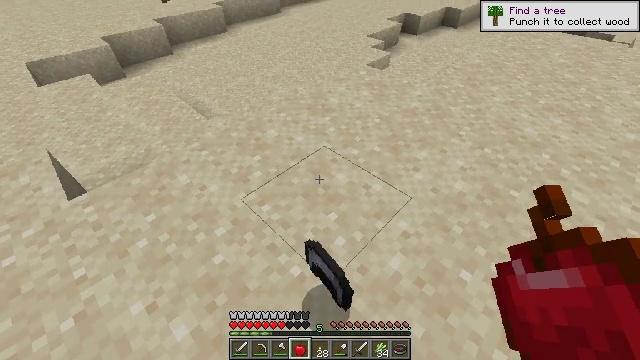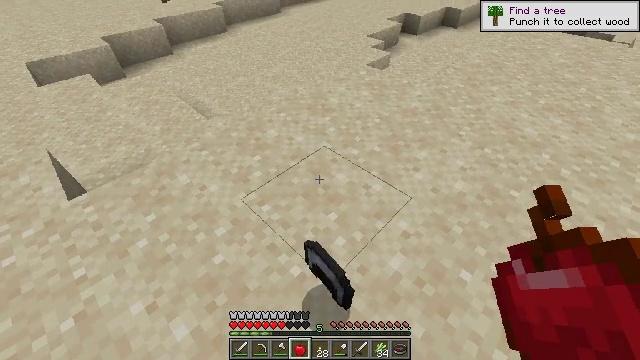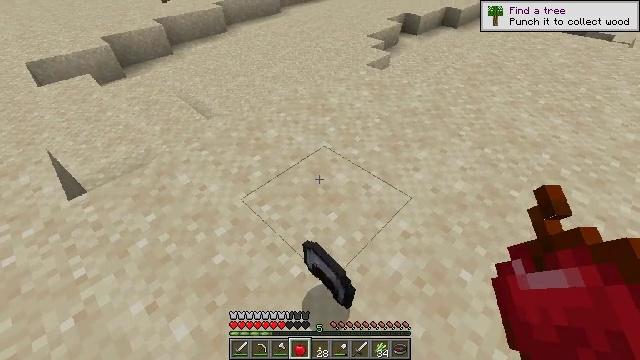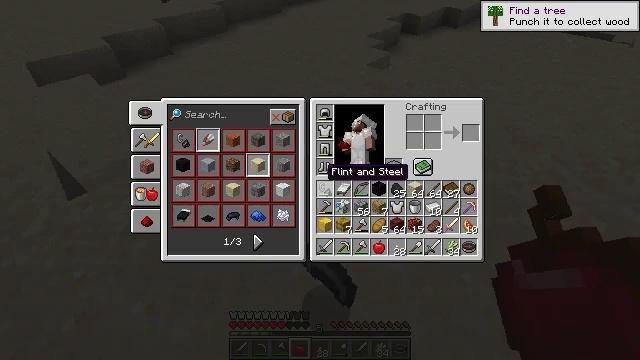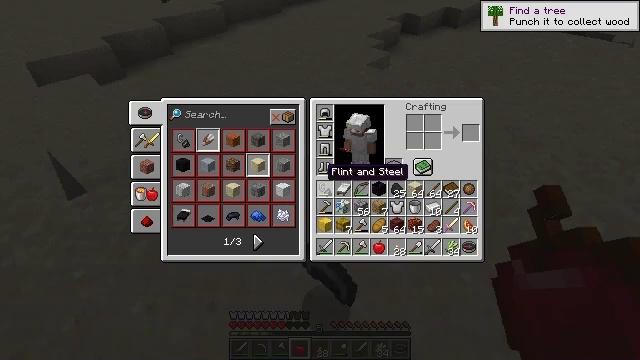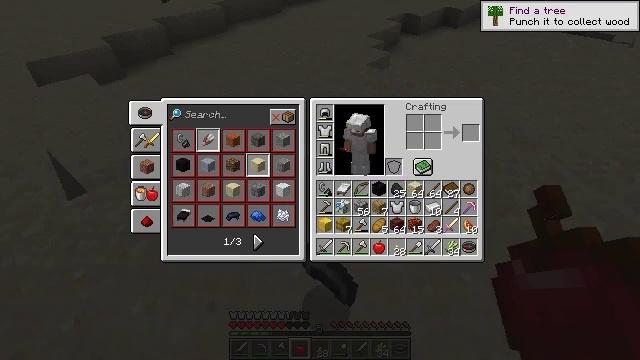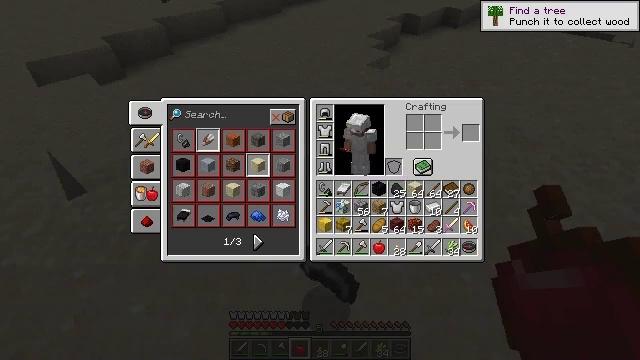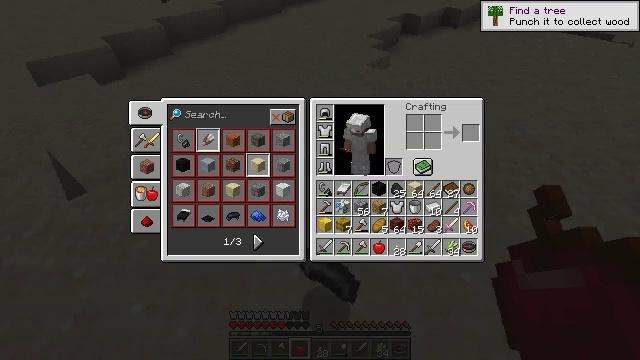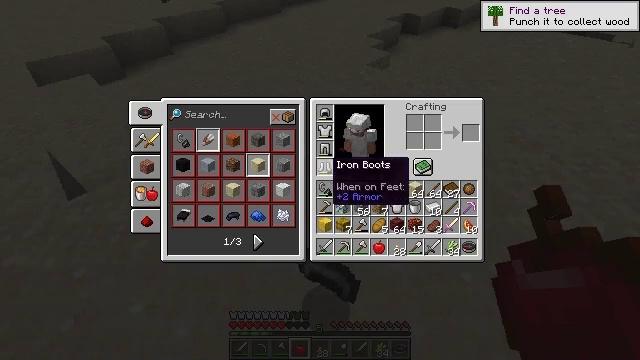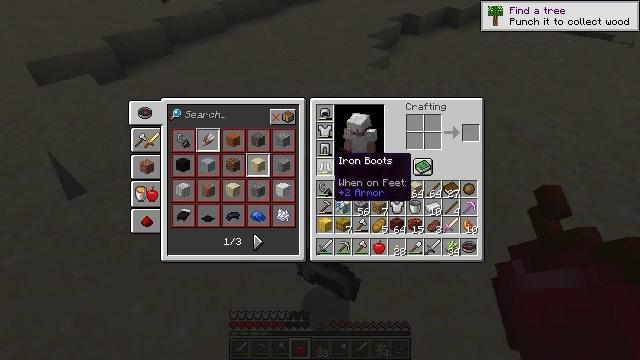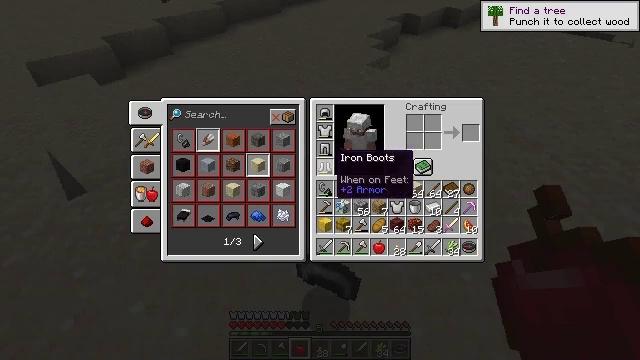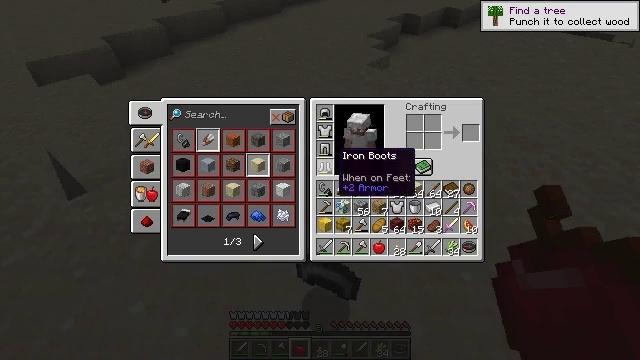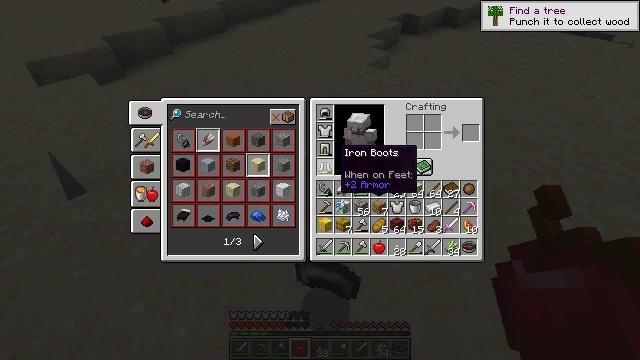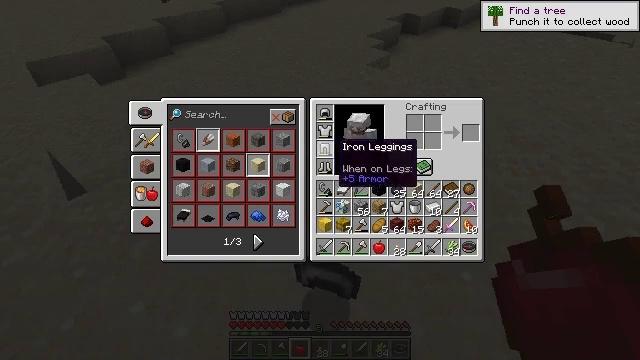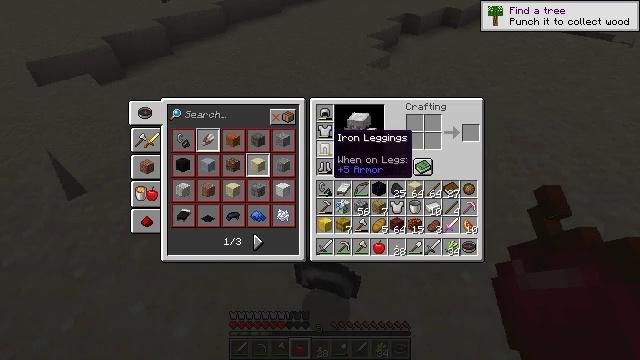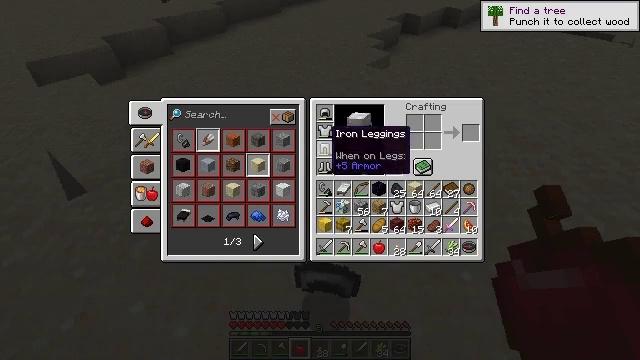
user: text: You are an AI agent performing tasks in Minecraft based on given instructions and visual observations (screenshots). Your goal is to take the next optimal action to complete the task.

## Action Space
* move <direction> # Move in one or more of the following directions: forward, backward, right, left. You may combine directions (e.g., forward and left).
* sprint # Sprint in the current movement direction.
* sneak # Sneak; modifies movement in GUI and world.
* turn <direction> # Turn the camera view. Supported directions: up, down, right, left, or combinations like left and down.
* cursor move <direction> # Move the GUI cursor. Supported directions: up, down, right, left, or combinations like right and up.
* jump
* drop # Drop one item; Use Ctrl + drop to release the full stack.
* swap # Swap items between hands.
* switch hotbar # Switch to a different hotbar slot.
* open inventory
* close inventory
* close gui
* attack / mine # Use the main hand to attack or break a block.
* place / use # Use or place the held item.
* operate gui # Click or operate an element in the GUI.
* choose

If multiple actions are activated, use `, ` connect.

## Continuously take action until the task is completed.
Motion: motion action
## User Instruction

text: Drop an iron helmet.
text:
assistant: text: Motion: no_op
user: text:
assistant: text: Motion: no_op
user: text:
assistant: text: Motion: open inventory
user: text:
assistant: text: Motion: open inventory
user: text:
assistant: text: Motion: open inventory
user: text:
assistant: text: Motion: no_op
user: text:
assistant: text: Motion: no_op
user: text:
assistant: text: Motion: no_op
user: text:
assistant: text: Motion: no_op
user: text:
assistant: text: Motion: no_op
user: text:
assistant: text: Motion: no_op
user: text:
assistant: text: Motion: no_op
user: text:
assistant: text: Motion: no_op
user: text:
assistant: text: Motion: turn up
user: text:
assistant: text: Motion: no_op
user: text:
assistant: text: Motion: turn up
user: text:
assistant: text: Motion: no_op
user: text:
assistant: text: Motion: no_op
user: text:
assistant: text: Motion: no_op
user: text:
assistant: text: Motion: no_op
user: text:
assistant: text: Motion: no_op
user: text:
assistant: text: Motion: no_op
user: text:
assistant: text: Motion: no_op
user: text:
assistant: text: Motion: no_op
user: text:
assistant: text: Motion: attack / mine
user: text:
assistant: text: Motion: attack / mine
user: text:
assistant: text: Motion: attack / mine
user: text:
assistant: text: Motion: turn right and down
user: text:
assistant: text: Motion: turn right and down
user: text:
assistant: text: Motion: turn right and down